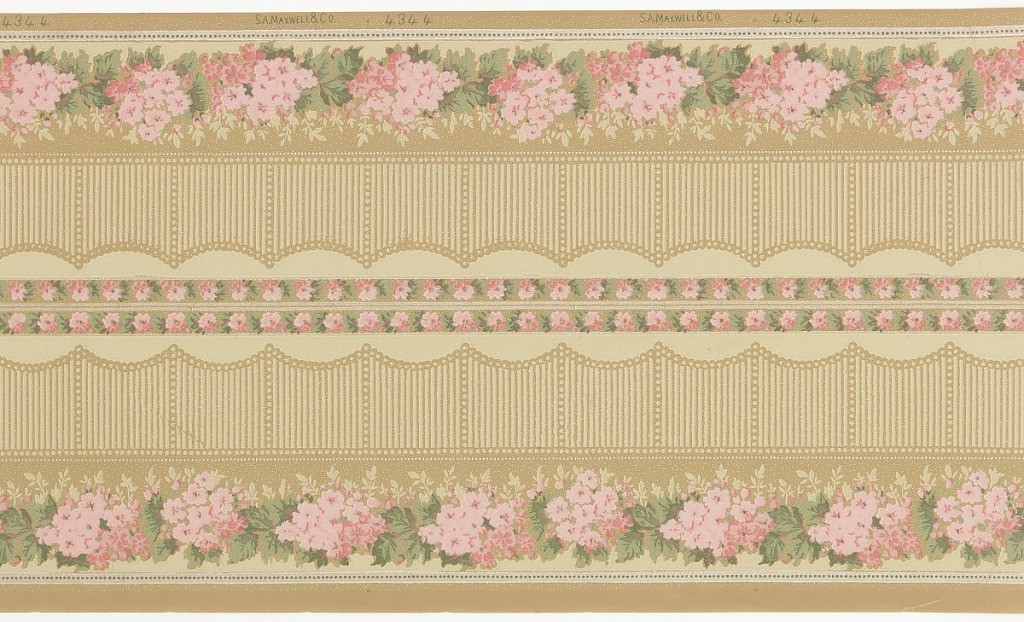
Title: Frieze
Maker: Maxwell & Co., S.A., Chicago, Illinois, USA
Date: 1905–1915
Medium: Machine-printed paper
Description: Printed two across. Band of bright pink floral bouquets across bottom. Scalloped striped band above, having appearance of decoartive fence. Plain tan background above.